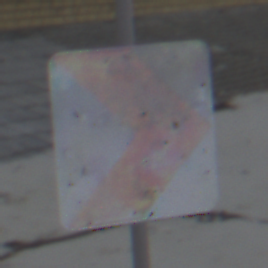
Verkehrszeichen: RichtungstafelnInKurvenKleinLinks
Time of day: SunriseSunset
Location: Outdoor (Beach)
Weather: Overcast
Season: NotSpecified
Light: Natural